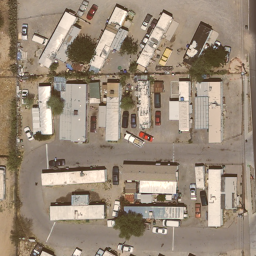
Label: residential